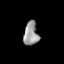
Tissue: lung
Cell type: Myeloid cells
Senescence score: 0.1883
Nuclear area (px): 342
Mean DAPI intensity: 153.018